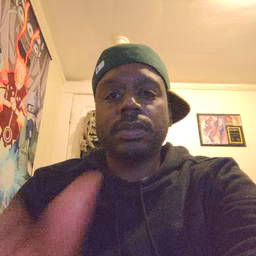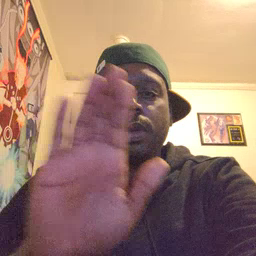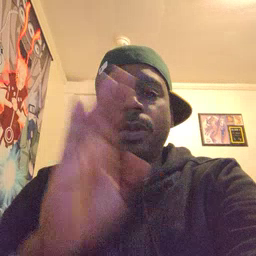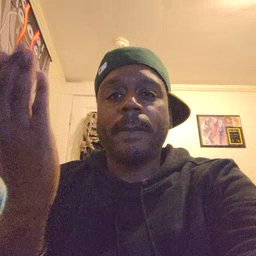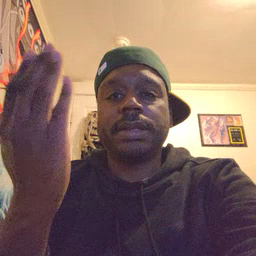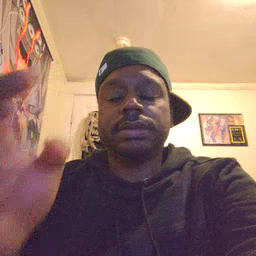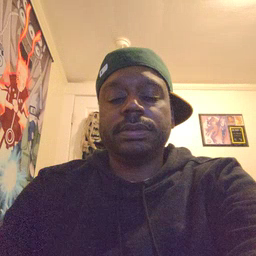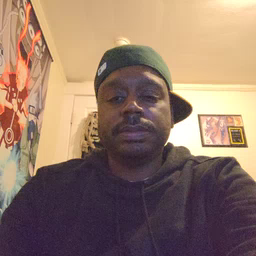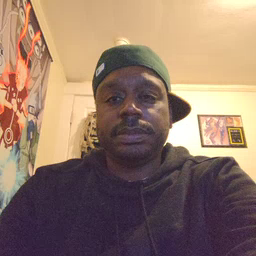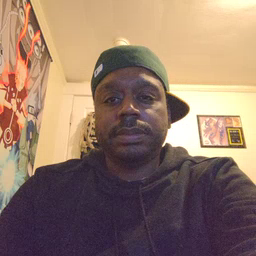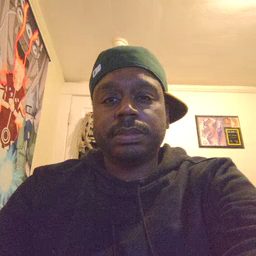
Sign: open